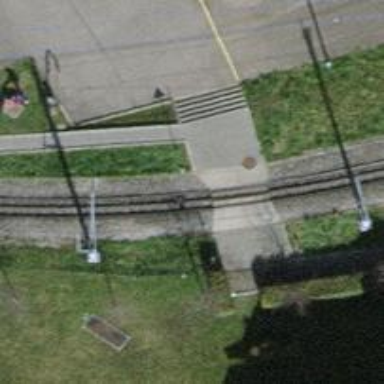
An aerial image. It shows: Crossing for the railway.